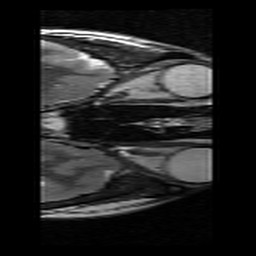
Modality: T2w
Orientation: axial
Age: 28
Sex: female
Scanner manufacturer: siemens
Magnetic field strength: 3 T
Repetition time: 7 s
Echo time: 0.085 s